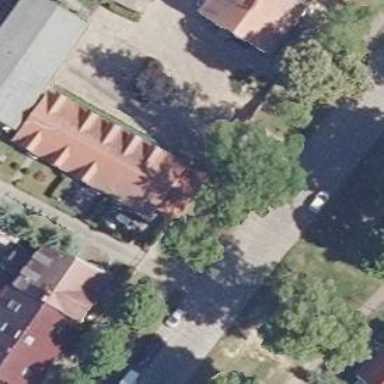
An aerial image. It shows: Terrace building.